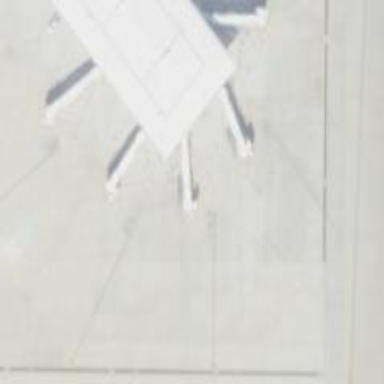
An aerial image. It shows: Airport gate.